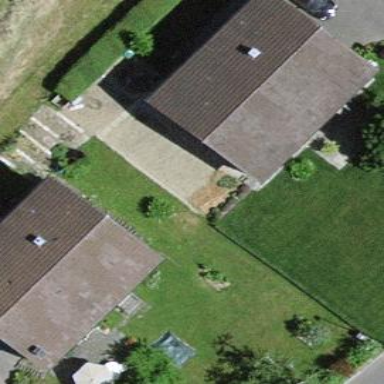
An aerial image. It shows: Residential building.